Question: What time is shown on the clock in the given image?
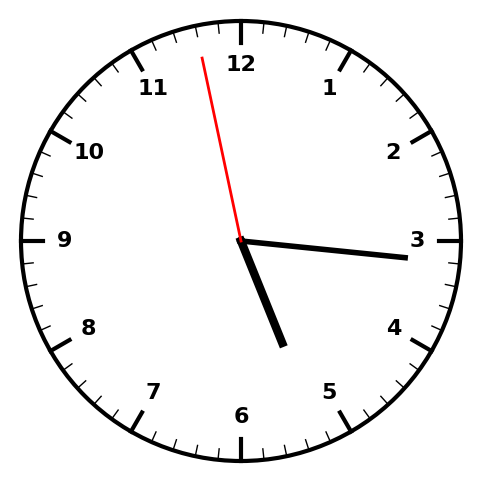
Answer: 05:15:58